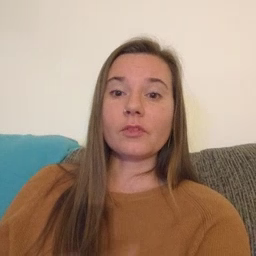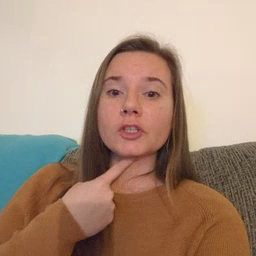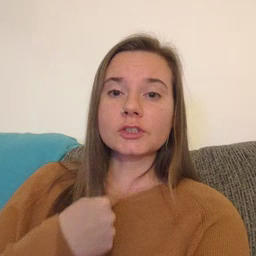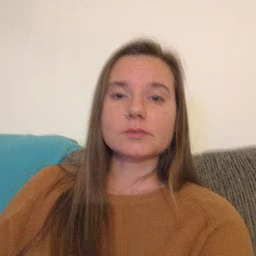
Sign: thirsty